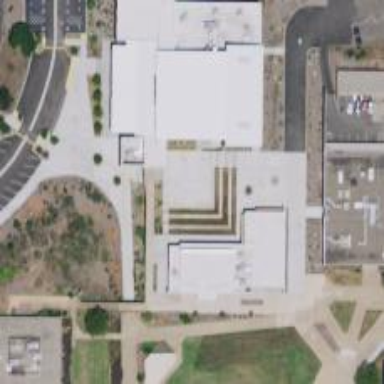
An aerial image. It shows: School building designed for education purposes.